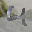
Label: 4